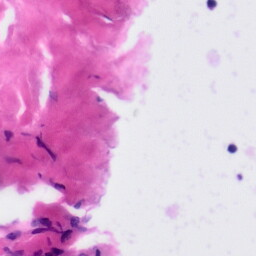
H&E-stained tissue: Tonsil